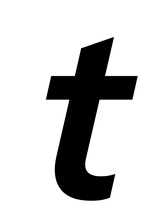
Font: InstrumentSans-Italic_SemiBold_Italic